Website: crate-barrel
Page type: newsletter-management
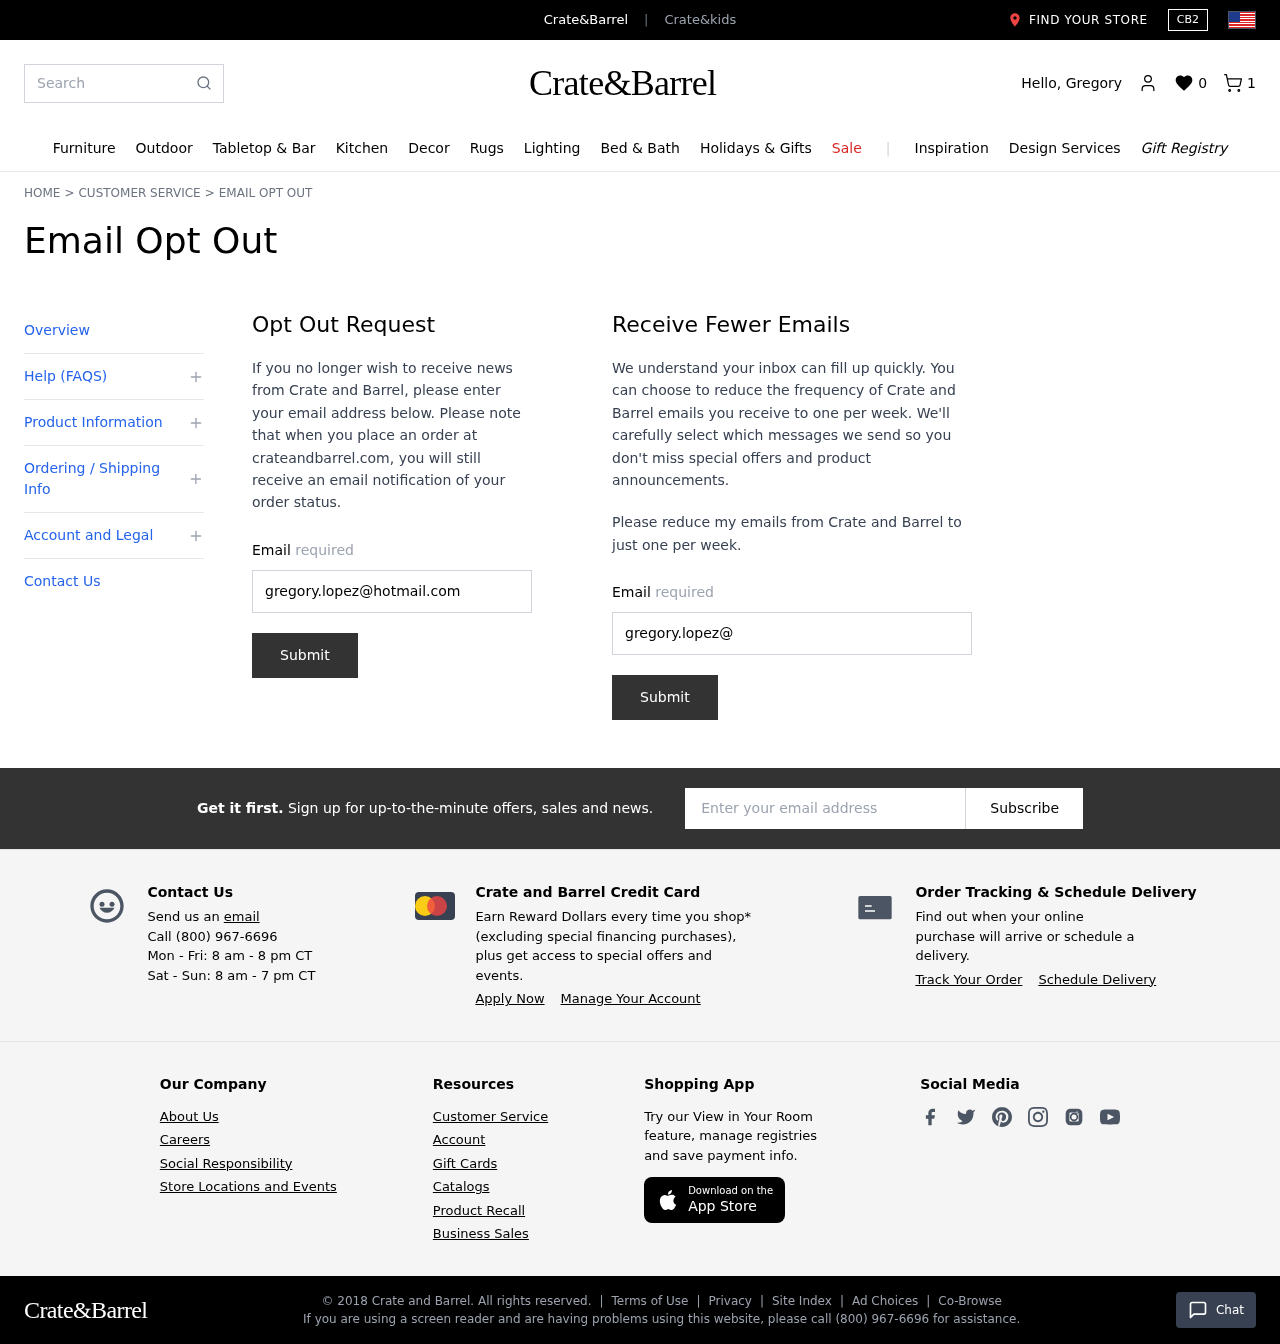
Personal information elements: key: PII_EMAIL
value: gregory.lopez@hotmail.com
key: PII_EMAIL2
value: gregory.lopez@hotmail.com
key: PII_EMAIL3
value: gregory.lopez@hotmail.com
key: PII_FIRSTNAME
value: Gregory
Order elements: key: ORDER_NUM_ITEMS
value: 1
Search elements: key: HEADER_SEARCH
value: Search
Other elements: key: WISHLIST_COUNT
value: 0